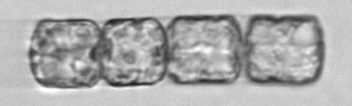
Label: Lauderia_annulata